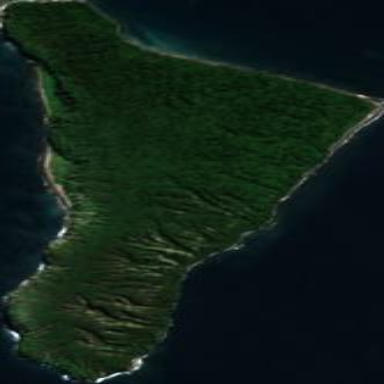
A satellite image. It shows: Island with forested coastline.